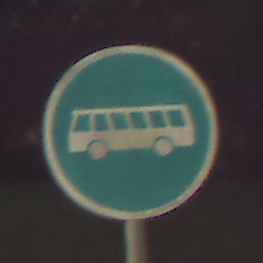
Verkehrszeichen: Busssonderstreifen
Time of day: Night
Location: Outdoor (Suburban)
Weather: Clear
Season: NotSpecified
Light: Artificial